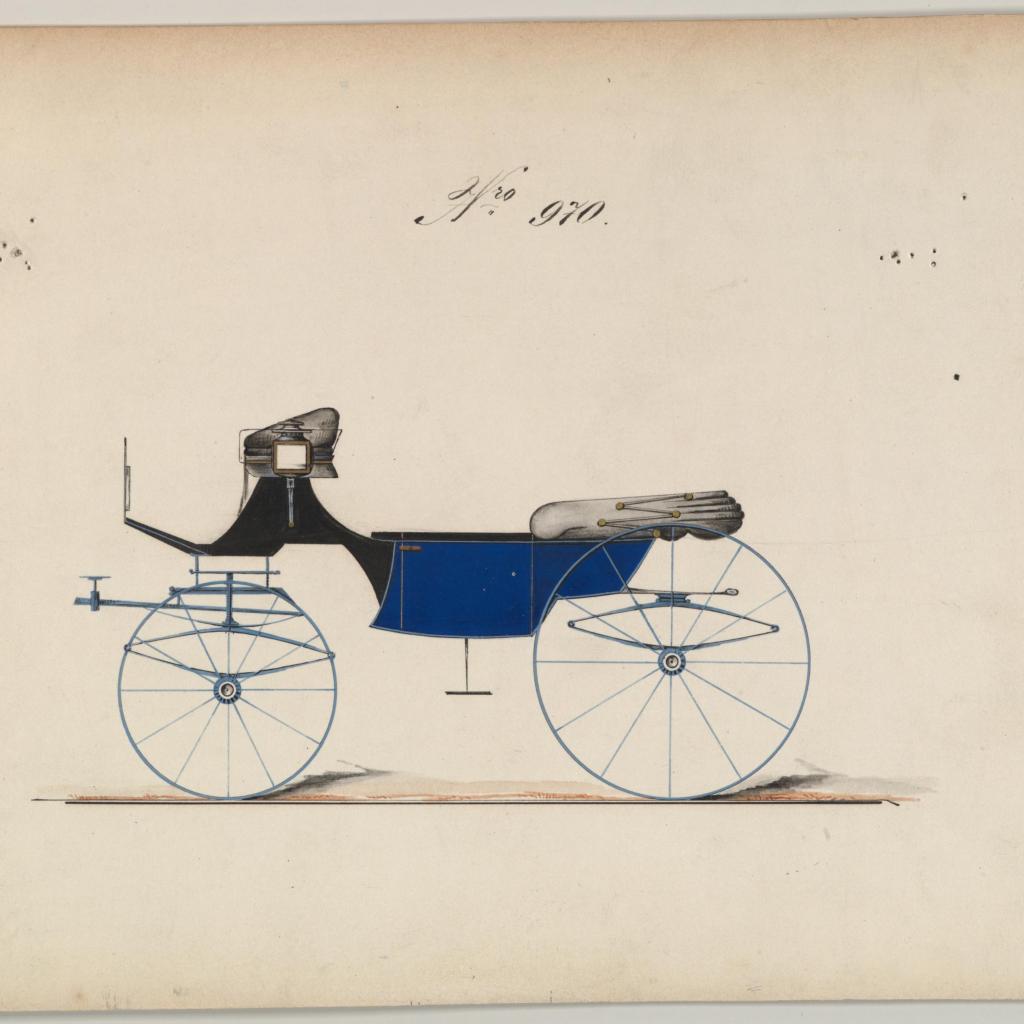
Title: Design for Landaulet, no. 970
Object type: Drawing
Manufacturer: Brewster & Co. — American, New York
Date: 1850–70
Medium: Pen and black ink, watercolor and gouache with gum arabic and metallic ink.
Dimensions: sheet: 6 15/16 x 9 1/2 in. (17.6 x 24.1 cm)
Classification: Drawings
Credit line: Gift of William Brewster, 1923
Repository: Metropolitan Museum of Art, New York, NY